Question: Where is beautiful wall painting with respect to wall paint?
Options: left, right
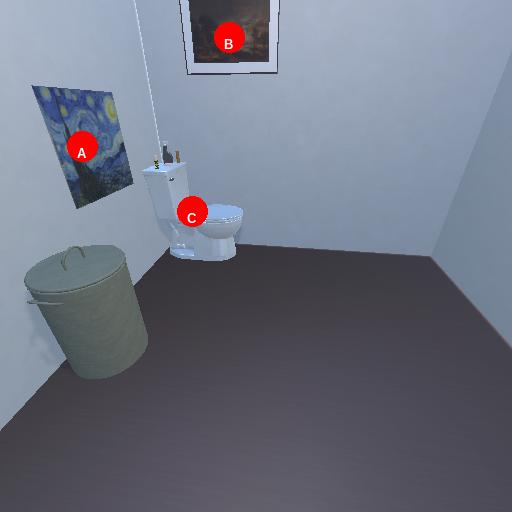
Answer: left